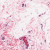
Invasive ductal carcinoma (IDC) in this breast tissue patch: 0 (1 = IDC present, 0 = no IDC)